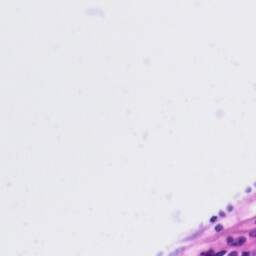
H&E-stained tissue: Tonsil